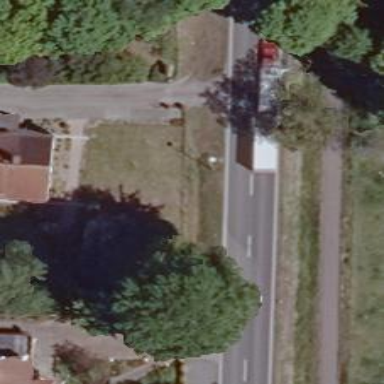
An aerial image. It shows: Emergency access point on the road.